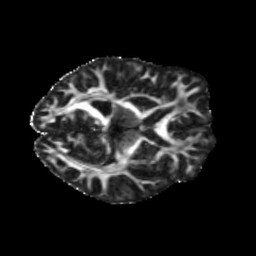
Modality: FA
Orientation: axial
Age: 63
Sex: female
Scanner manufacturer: siemens
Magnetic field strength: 3 T
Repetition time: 3.23 s
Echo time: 0.0892 s